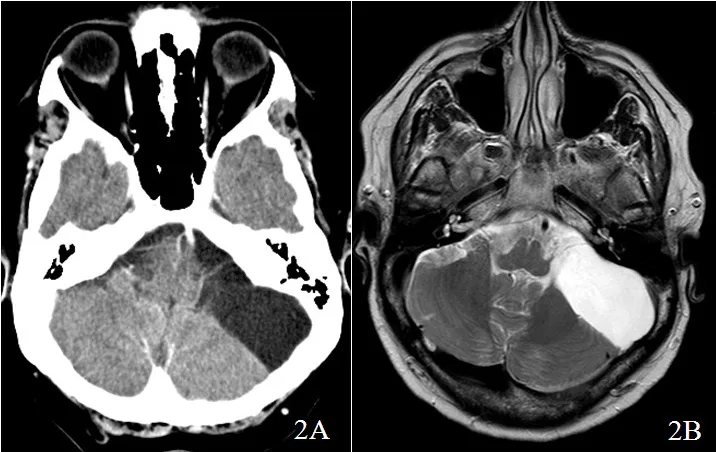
Head computed tomography (CT) scan showed the pre-existing cystic lesion in the left cerebellopontine angle with a slight right brainstem deviation, without associated edema (
2A), as confirmed by magnetic resonance imagining (MRI) (
2B).
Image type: radiology (mri)